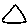
Label: triangle